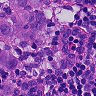
Metastatic tissue present: yes